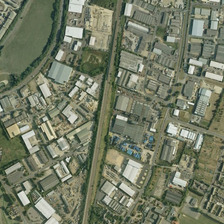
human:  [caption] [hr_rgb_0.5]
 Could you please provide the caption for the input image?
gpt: many buildings and some green trees are near a pond in an industrial area .

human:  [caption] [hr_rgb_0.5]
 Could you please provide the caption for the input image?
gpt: many fields near the industrial area near the road .

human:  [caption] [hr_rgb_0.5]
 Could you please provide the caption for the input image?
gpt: many buildings and some green trees are near a pond in an industrial area .

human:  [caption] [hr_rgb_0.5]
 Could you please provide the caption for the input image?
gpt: the industrial houses in the street are neatly arranged .

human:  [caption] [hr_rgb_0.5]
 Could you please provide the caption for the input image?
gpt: the industrial houses in the street are neatly arranged .